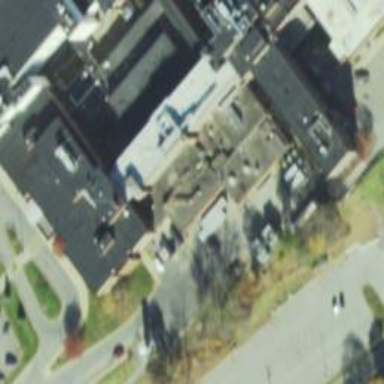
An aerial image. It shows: Hospital building.